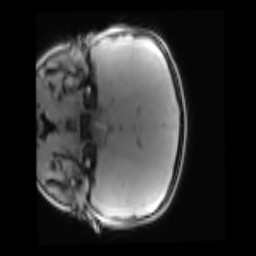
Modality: PDw
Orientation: coronal
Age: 9
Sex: female
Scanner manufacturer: siemens
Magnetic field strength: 3 T
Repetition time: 0.25 s
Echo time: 0.00103 s